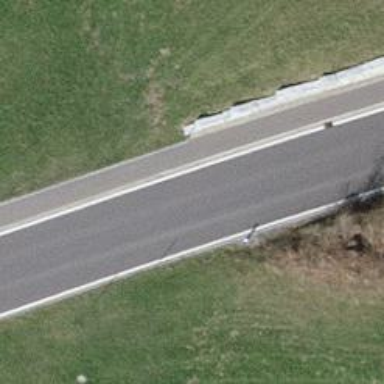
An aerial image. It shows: Tertiary road with asphalt surface.